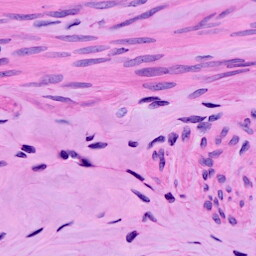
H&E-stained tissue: Ovarian